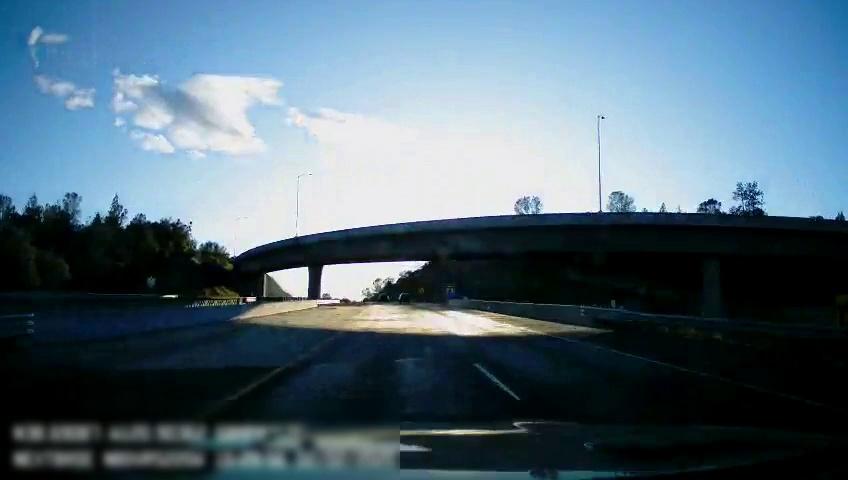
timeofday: Day
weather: Sunny
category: Drivable Space
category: Vehicles | Car
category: Vehicles | Truck
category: Lanes | Current Lane
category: Lanes | Current Lane
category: Lanes | Alternate Lane
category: Traffic | Signs